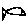
Label: fish